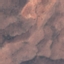
Label: HerbaceousVegetation